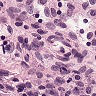
Metastatic tissue present: no